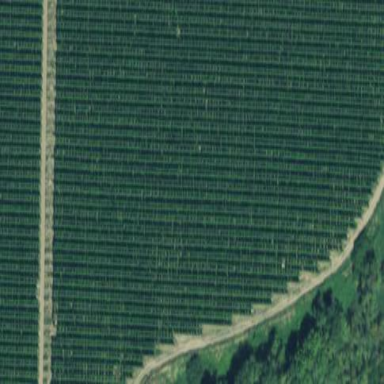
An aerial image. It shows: Orchard.